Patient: sex F, age 31
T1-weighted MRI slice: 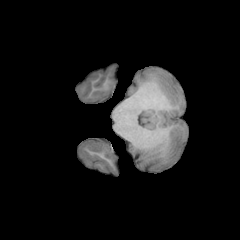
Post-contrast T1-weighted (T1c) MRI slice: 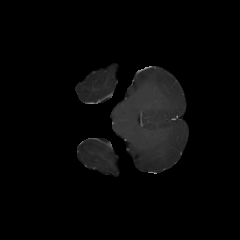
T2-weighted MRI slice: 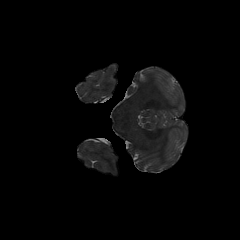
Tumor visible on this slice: no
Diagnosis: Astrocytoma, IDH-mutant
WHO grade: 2